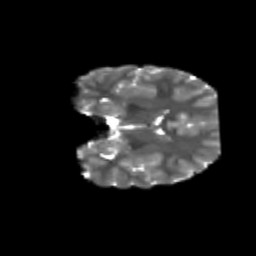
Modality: T2w
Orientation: coronal
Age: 9
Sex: female
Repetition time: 9.512 s
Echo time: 0.089 s